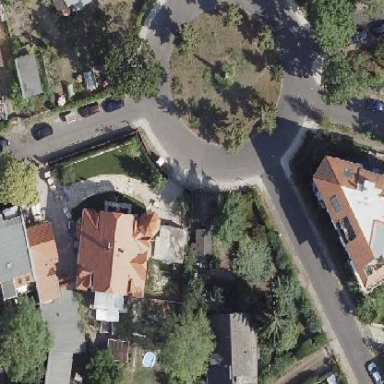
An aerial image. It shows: Residential road with asphalt surface and circular junction.